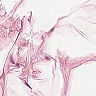
Metastatic tissue present: no